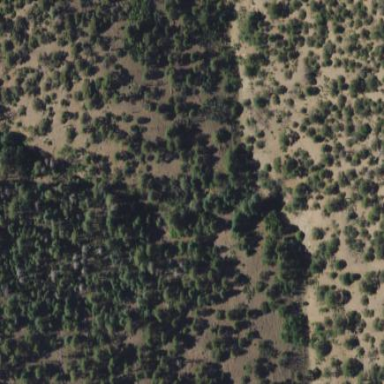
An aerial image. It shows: Patch of scrub vegetation.